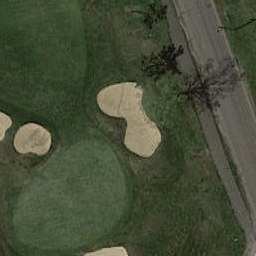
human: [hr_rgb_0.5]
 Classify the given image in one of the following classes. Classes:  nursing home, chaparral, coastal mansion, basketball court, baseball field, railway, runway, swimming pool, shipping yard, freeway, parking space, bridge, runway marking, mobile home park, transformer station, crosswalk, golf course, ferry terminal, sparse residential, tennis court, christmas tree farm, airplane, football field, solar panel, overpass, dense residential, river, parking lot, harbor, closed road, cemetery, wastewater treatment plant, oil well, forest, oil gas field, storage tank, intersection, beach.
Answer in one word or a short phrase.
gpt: golf course